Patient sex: M
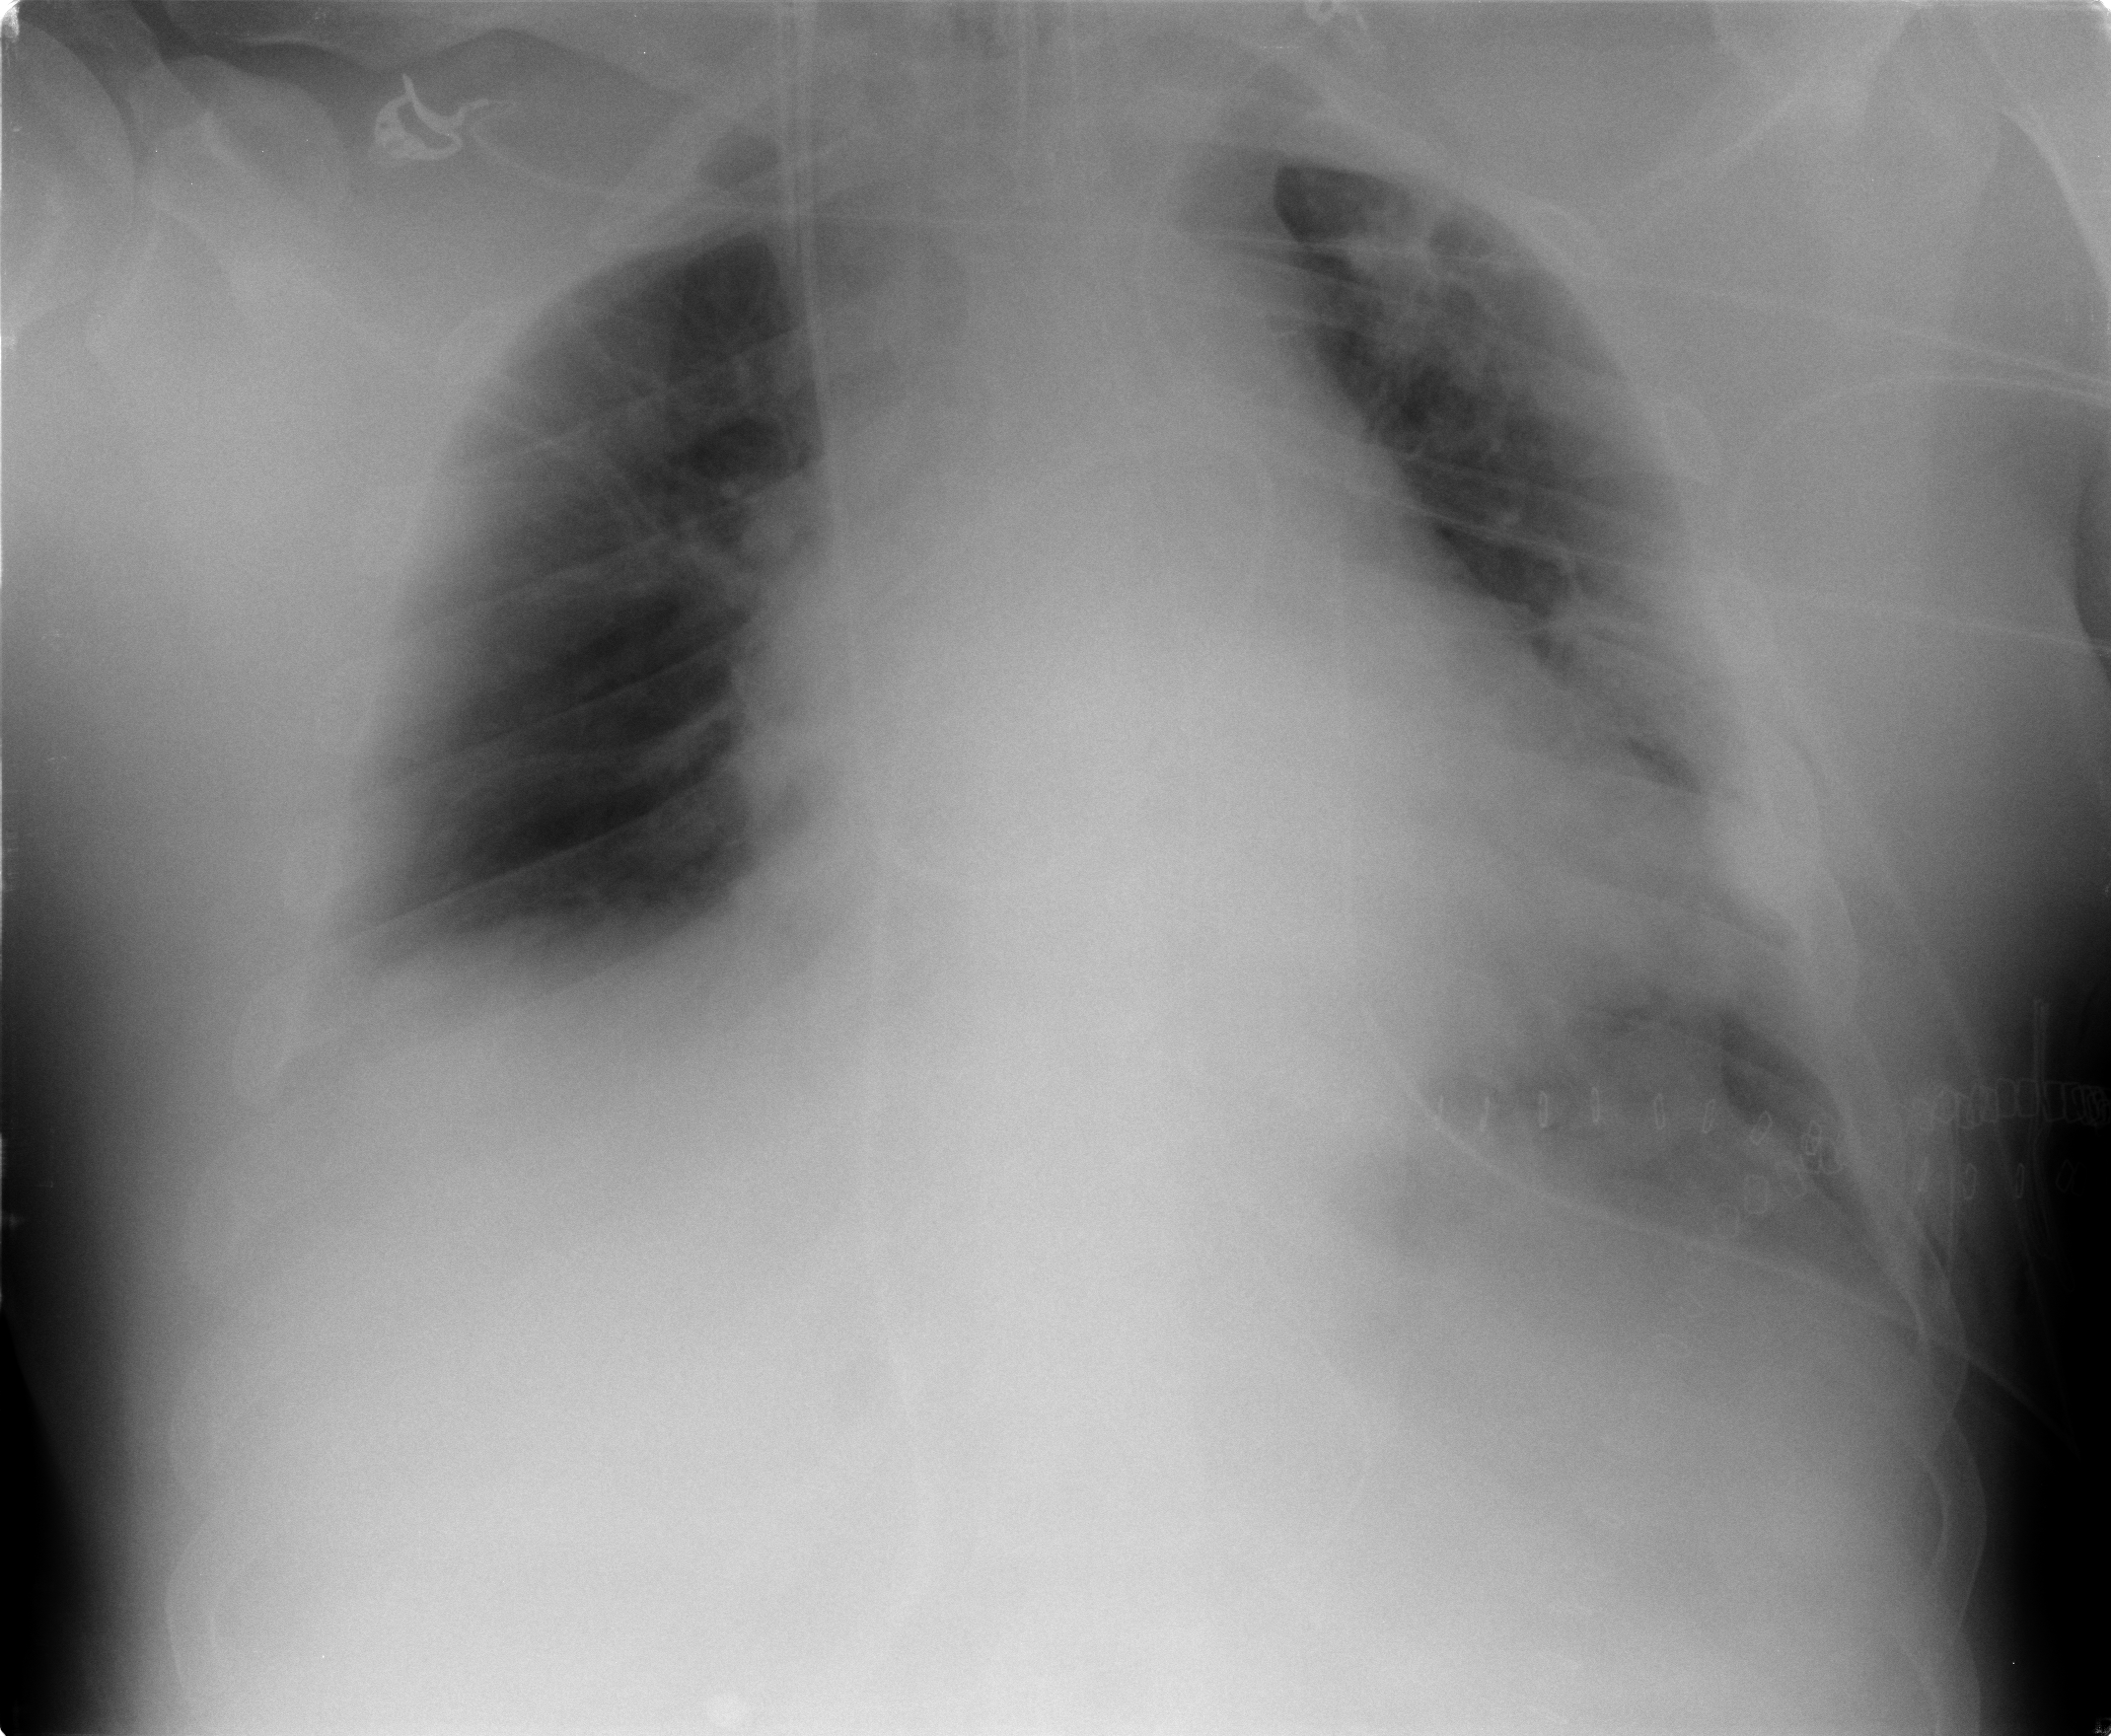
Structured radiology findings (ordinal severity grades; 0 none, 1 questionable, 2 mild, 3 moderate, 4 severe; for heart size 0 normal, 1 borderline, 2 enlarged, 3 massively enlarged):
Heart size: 0
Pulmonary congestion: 0
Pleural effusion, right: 0
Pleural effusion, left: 0
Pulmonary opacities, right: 0
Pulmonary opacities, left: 0
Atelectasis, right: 0
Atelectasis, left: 2